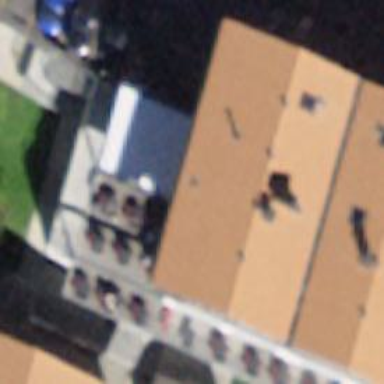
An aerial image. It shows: Restaurant.